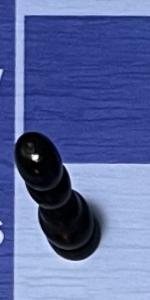
Label: Pawn_Black